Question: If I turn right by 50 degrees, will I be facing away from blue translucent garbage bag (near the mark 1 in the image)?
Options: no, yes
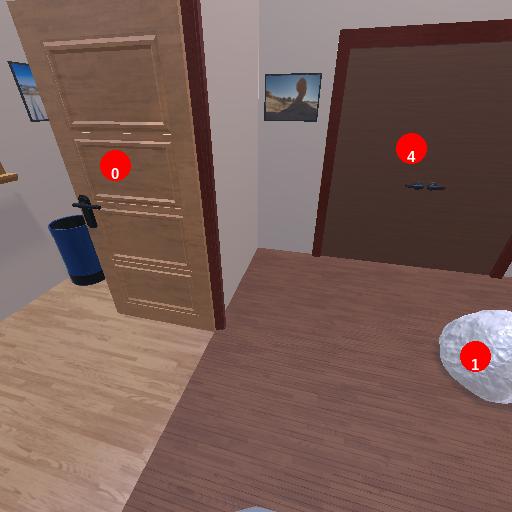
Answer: no